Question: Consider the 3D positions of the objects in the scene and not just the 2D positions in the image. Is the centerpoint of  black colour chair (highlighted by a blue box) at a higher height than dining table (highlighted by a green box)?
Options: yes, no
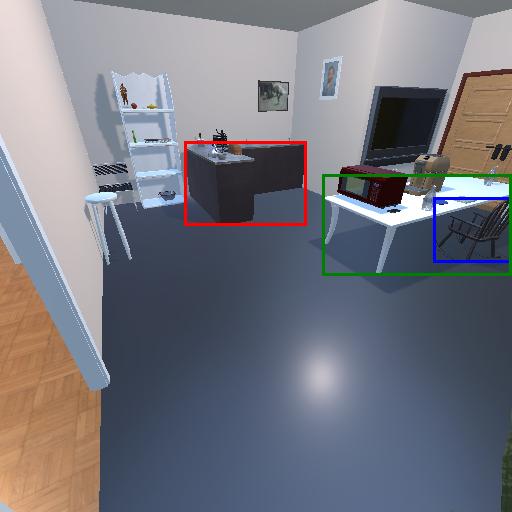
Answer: yes